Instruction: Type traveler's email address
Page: traveler
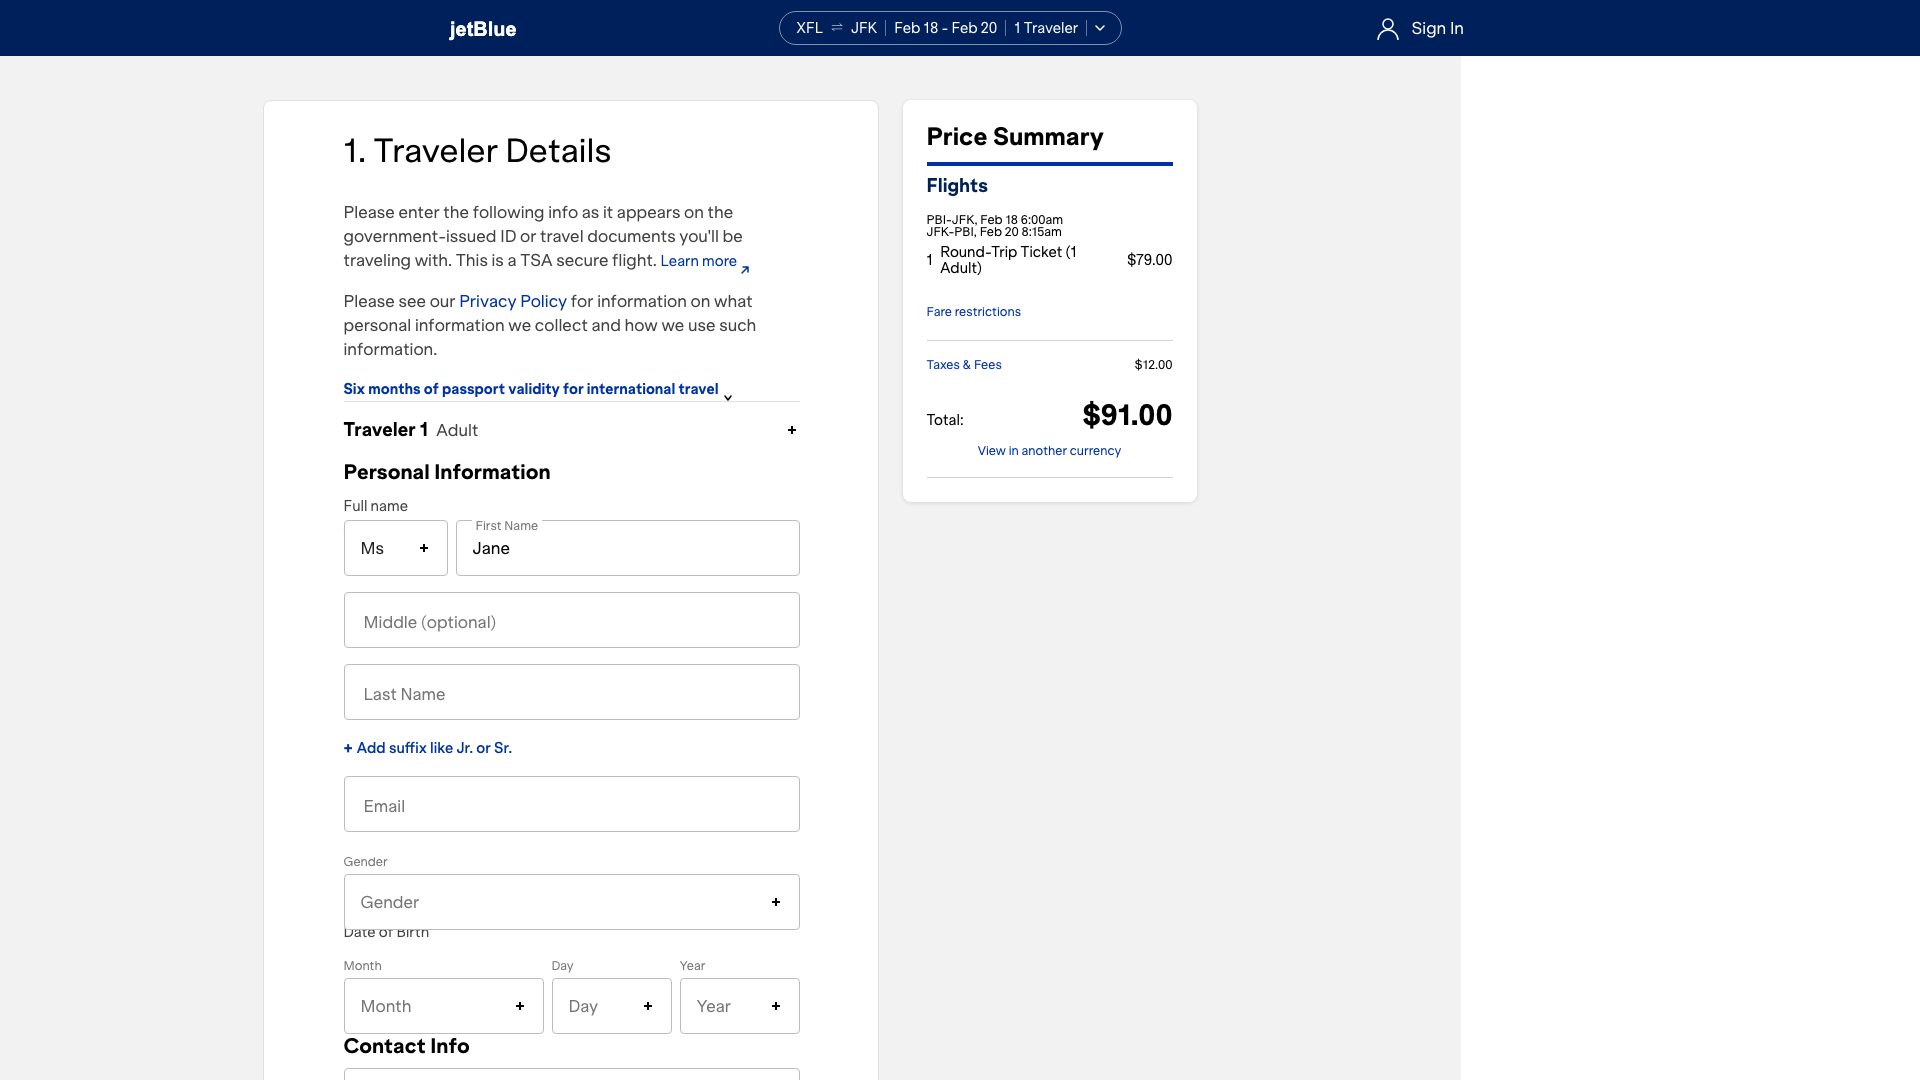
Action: type